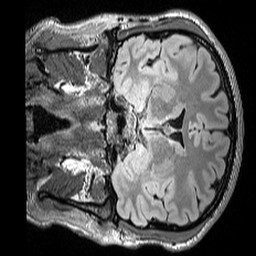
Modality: FLAIR
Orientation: coronal
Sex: male